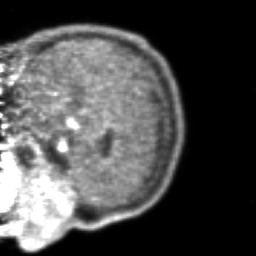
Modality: PET
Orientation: sagittal
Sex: male
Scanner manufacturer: ge